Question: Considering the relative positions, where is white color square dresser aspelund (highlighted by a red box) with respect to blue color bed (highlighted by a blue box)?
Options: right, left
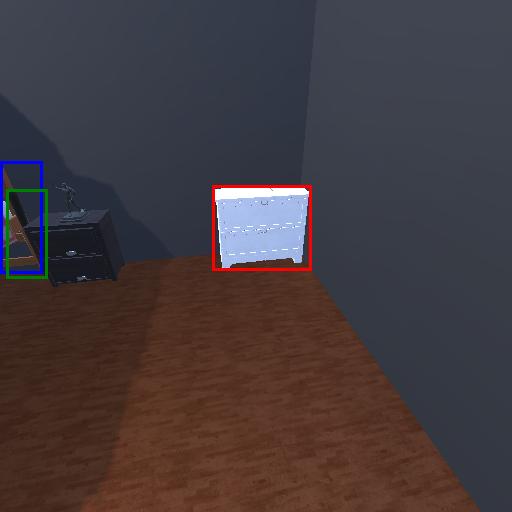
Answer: right